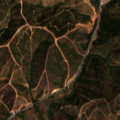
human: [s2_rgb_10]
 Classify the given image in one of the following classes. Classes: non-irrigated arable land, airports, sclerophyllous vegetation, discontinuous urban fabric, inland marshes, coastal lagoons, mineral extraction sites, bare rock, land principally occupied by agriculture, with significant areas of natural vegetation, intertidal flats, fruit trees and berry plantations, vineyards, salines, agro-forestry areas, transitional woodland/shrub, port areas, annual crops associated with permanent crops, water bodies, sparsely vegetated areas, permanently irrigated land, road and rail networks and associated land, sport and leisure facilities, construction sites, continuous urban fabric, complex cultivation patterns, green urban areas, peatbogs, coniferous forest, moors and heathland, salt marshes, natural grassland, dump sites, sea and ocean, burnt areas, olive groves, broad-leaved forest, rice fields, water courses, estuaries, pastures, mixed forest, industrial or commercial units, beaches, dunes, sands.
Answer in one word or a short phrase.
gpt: broad-leaved forest, transitional woodland/shrub